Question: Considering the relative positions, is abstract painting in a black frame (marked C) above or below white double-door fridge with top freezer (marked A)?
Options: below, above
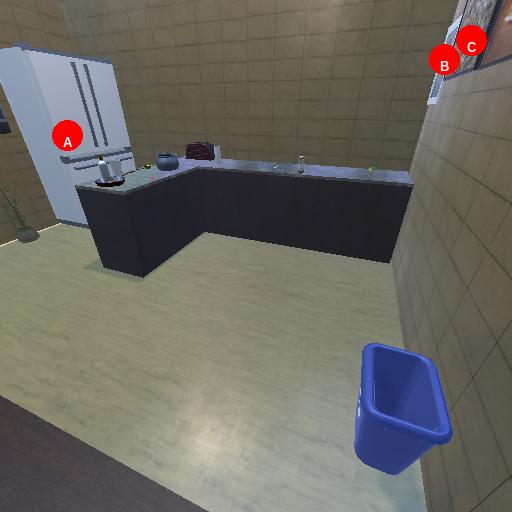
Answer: below